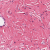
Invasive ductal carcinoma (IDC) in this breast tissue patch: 0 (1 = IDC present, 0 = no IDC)